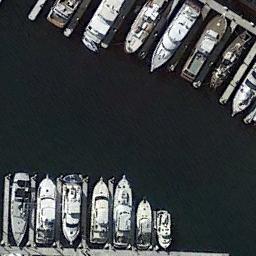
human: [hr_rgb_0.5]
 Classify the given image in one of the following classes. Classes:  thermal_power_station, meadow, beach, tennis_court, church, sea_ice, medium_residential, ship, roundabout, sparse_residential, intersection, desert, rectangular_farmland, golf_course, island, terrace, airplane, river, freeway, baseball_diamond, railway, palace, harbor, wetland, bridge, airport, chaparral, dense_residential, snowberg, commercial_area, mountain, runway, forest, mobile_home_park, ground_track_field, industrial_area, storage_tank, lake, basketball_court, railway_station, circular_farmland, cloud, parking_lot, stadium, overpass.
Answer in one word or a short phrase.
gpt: harbor